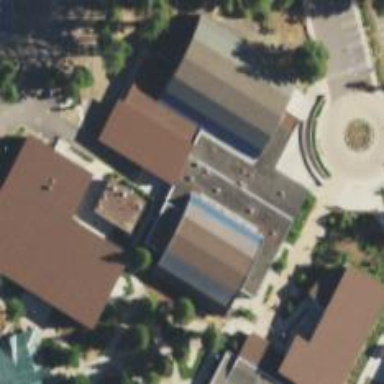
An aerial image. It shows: School building.